Interaction volume radius: 10 \u00c5
Interaction volume height: 25 \u00c5
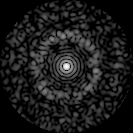
Disorder parameter: 0.8265